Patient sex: M
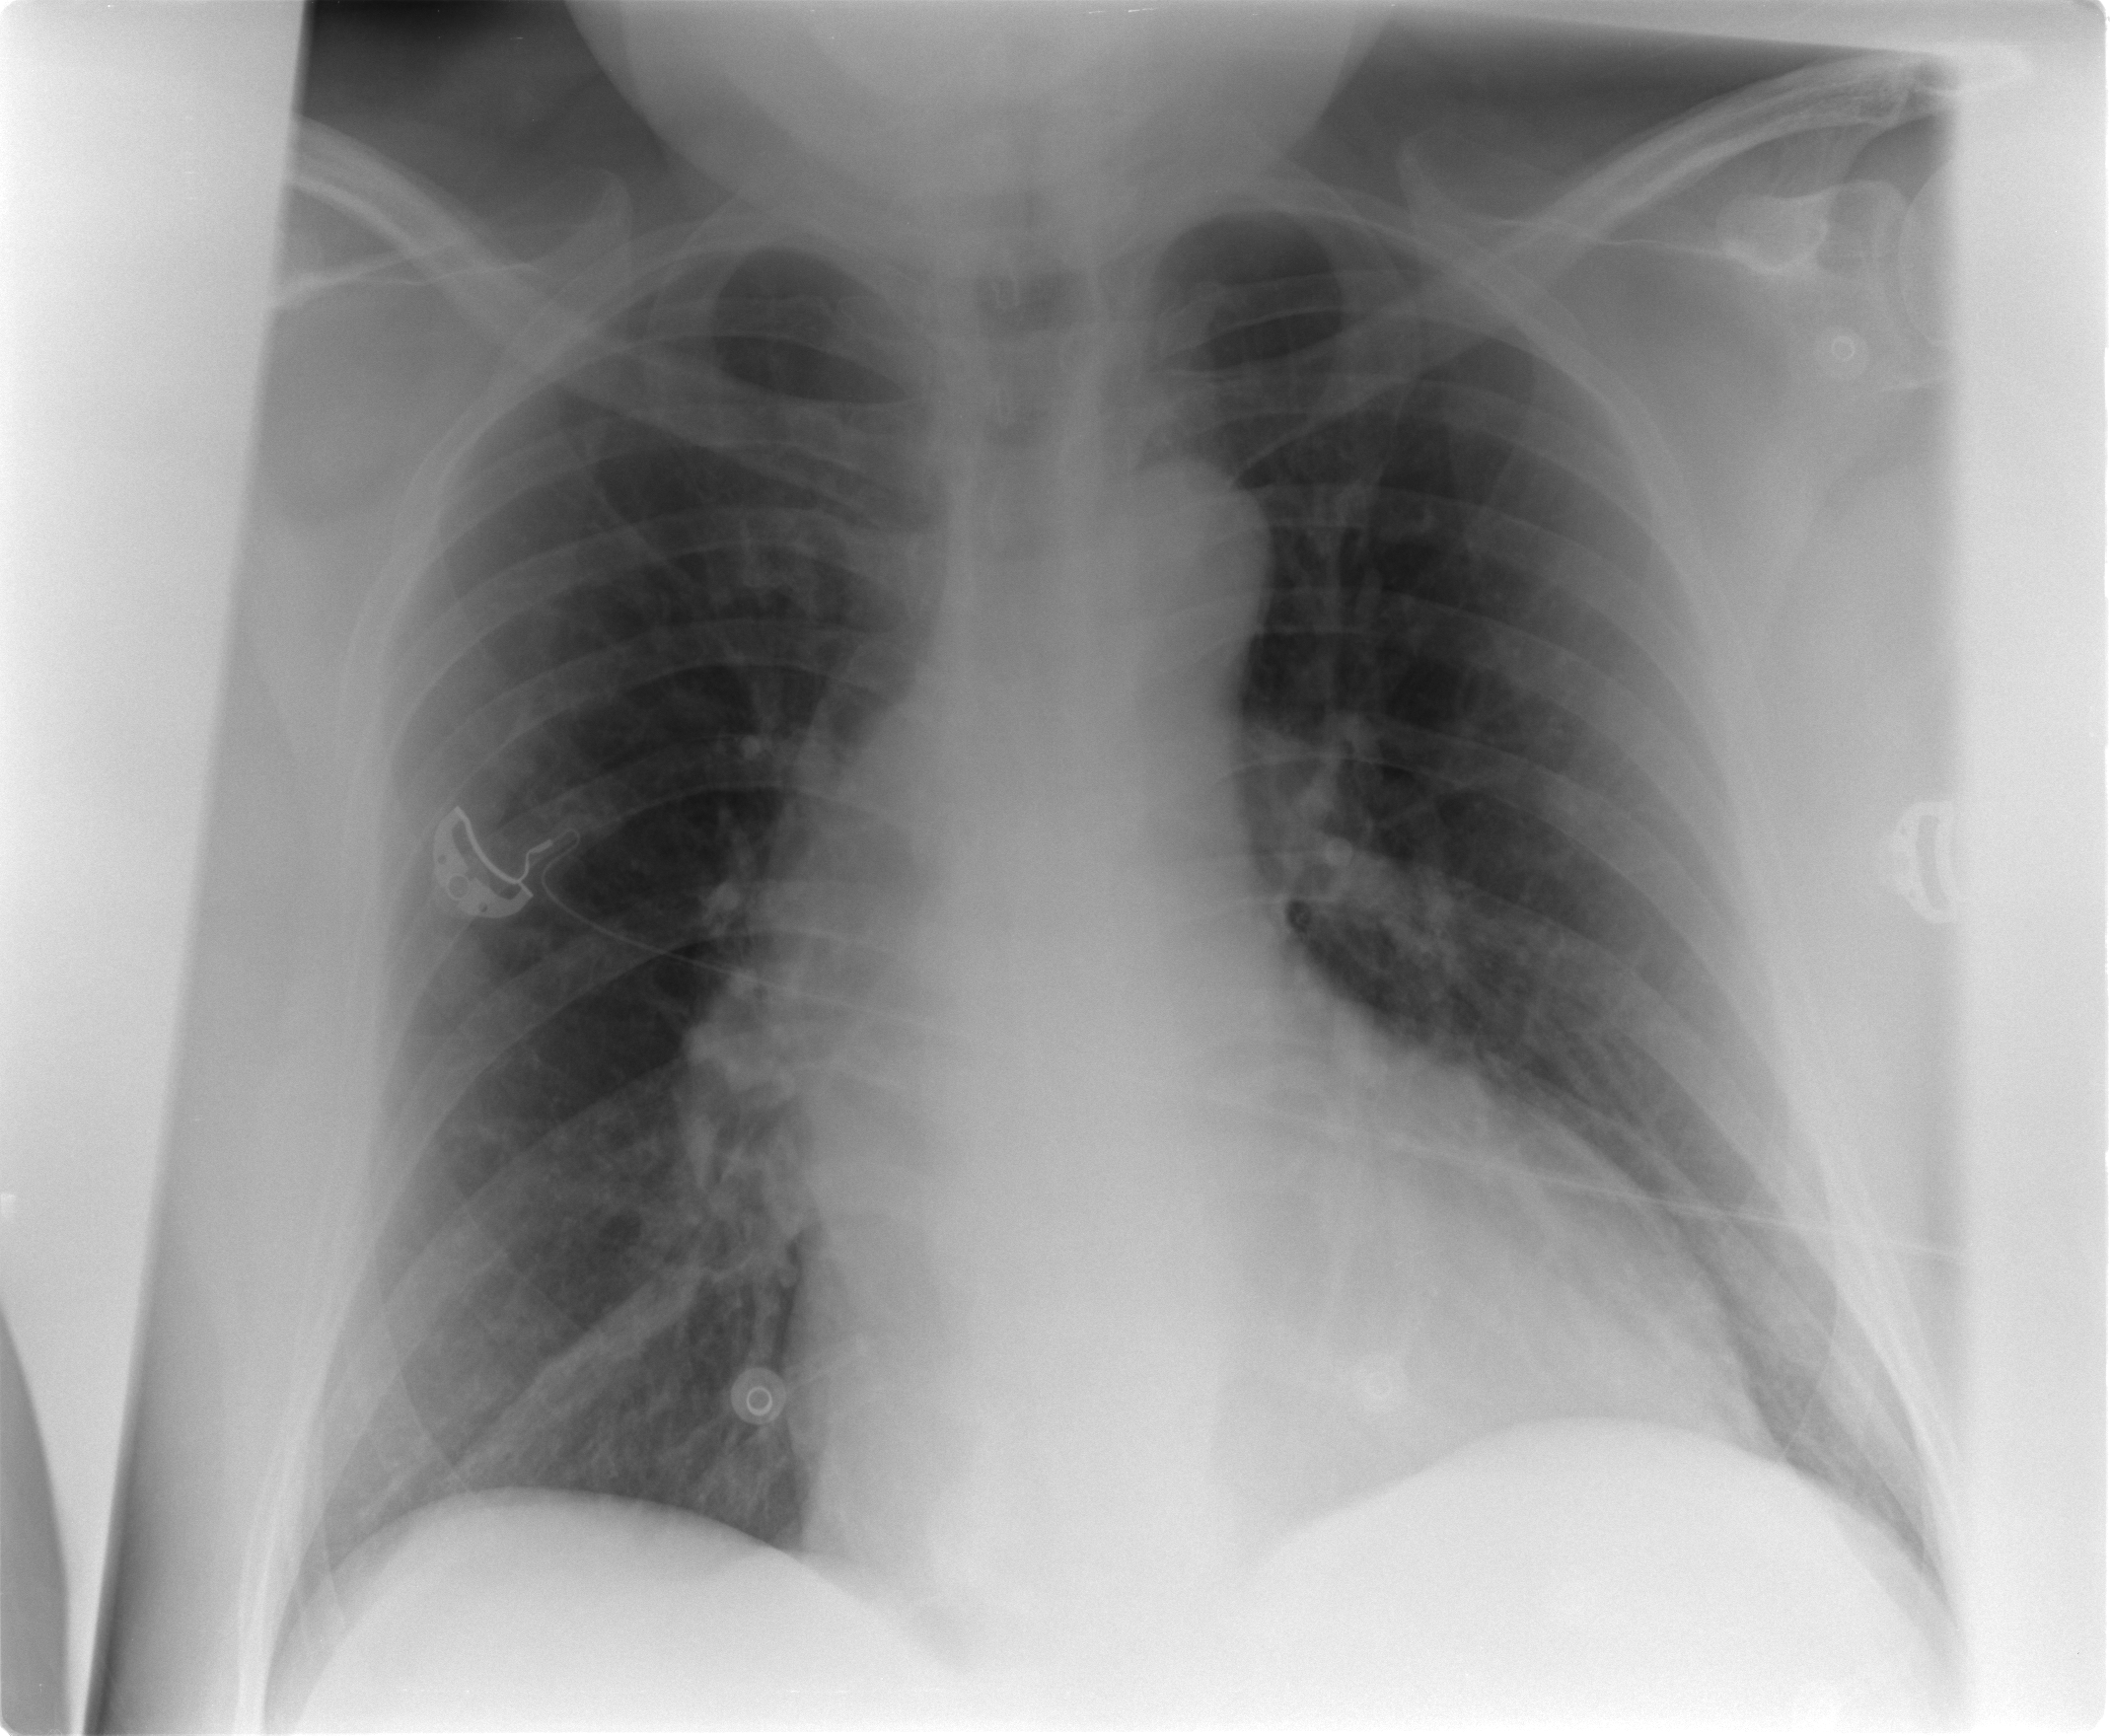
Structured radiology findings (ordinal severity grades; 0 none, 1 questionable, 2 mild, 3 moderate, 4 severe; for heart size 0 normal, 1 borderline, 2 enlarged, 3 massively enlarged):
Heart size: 2
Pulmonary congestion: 0
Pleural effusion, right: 0
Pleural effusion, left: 0
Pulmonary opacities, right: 0
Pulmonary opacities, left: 0
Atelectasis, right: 2
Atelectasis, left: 2